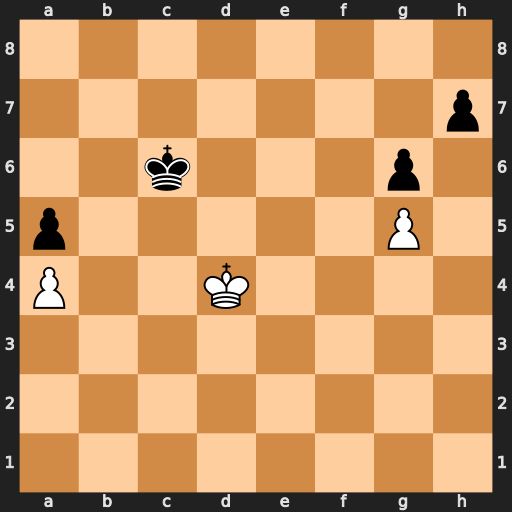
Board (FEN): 8/7p/2k3p1/p5P1/P2K4/8/8/8
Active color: w
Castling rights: -
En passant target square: -
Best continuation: Kc4 Kd6 Kb5